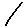
Label: line